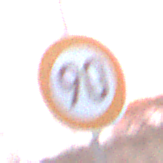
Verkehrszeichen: Geschwindigkeit90
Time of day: SunriseSunset
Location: Outdoor (Nature)
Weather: Clear
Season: NotSpecified
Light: Natural